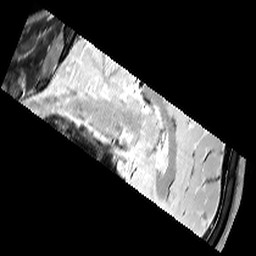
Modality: T1w
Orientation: sagittal
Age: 25
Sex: male
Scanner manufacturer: siemens
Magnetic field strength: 3 T
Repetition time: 6.5 s
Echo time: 0.016 s